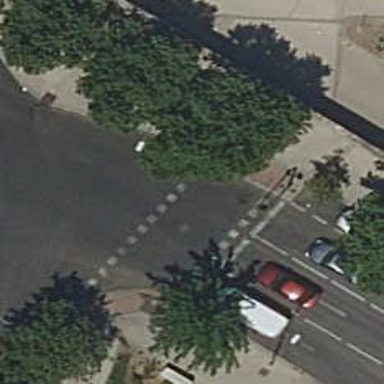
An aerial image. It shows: Uncontrolled footway crossing with markings.